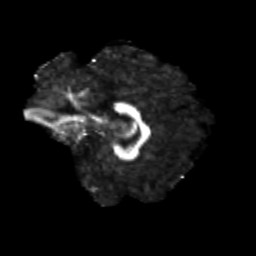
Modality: FA
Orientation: sagittal
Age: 25
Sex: female
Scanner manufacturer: siemens
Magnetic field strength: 3 T
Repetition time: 3.5 s
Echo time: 0.125 s